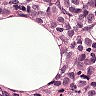
Metastatic tissue present: yes